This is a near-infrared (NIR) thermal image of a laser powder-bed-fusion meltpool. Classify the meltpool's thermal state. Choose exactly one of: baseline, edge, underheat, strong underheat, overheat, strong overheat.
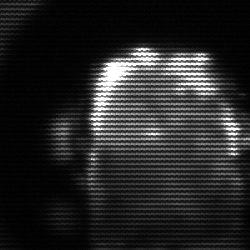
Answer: baseline